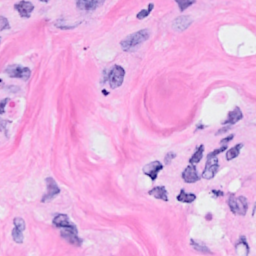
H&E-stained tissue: Breast